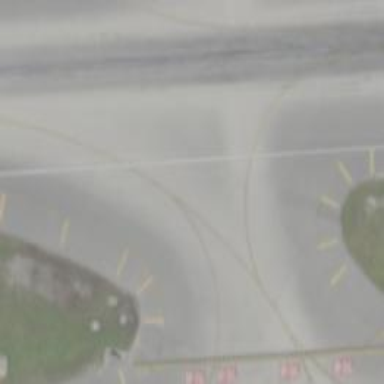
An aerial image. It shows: View of taxiway at the airport.